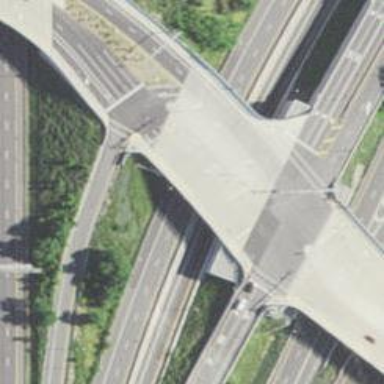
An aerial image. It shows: Asphalt motorway link.